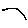
Label: cloud